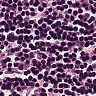
Metastatic tissue present: no